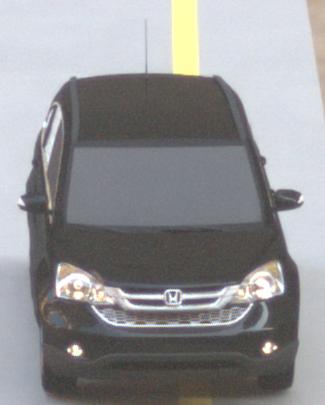
Make: Honda
Model: CR-V
Detailed model: CR-V (III) (04/10 - 10/12)
Model produced from: 2010
Model produced until: 2012
Doors: 5
Color: black
Road condition: dry road
Daytime: morning or afternoon
Contrast: medium contrast